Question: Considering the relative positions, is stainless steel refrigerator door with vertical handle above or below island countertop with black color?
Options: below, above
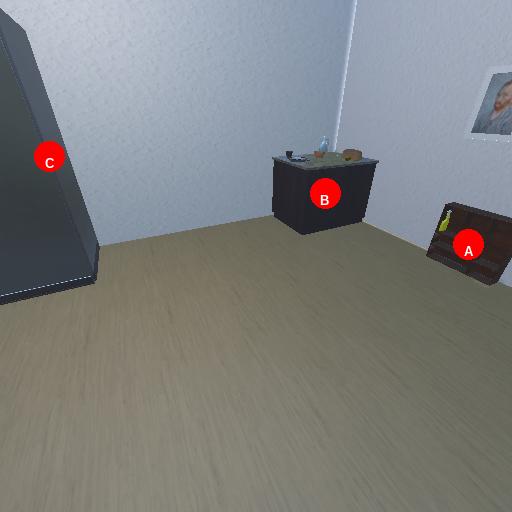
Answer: below